Field crop: tomato
Growth stage: 1
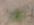
Species: solanum